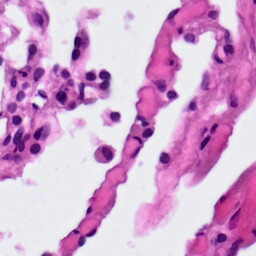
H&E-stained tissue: Lung